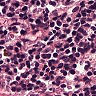
Metastatic tissue present: no